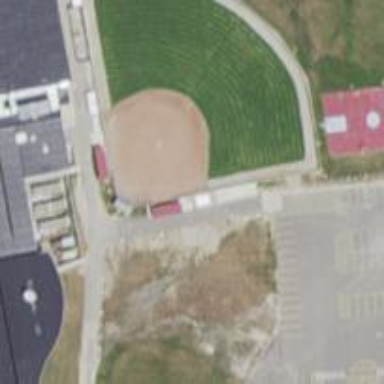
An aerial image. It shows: Baseball pitch for leisure land.